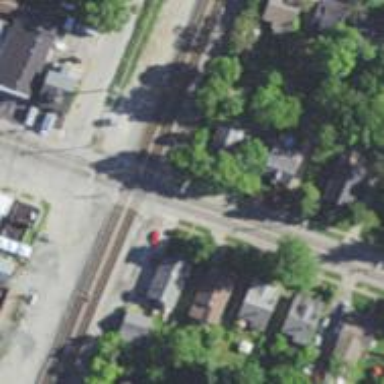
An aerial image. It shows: Crossing for the railway.